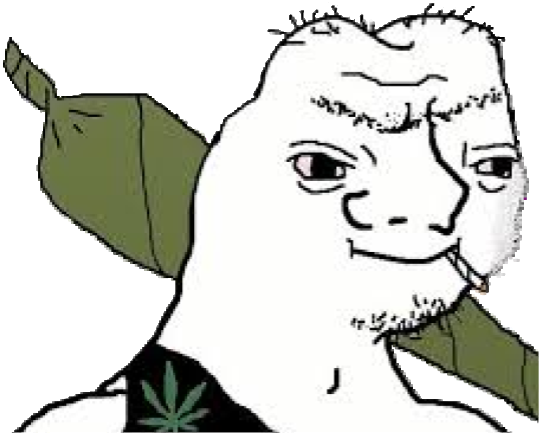
Label: 5_Grug